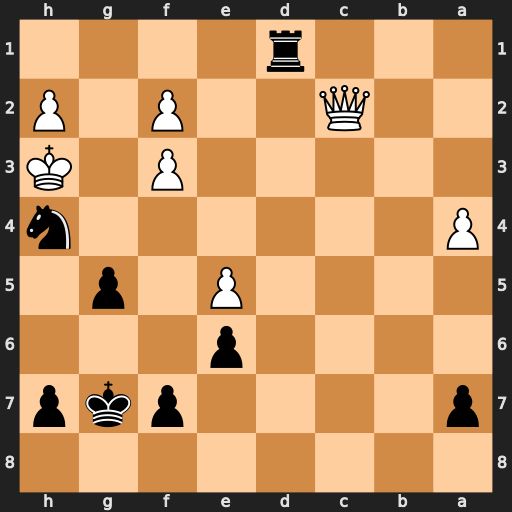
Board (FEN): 8/p4pkp/4p3/4P1p1/P6n/5P1K/2Q2P1P/3r4
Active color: b
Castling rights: -
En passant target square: -
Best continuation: Rg1 f4 h5 fxg5 Rg4 Qe2 Ng6 Qxg4 hxg4+